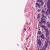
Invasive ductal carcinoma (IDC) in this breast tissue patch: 0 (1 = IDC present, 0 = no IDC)